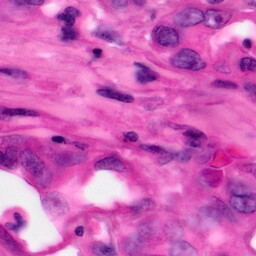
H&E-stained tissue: Pancreatic